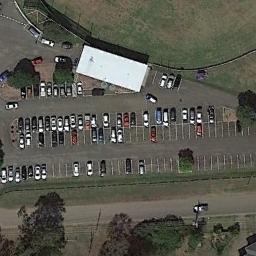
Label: parking_lot